Interaction volume radius: 10 \u00c5
Interaction volume height: 25 \u00c5
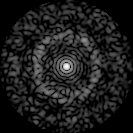
Disorder parameter: 0.8164